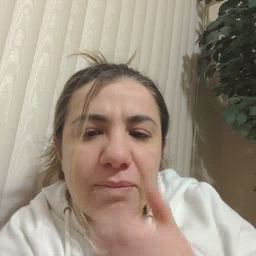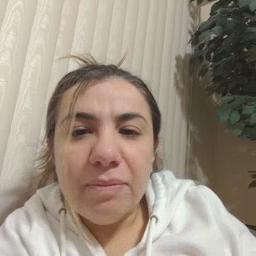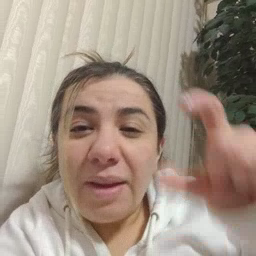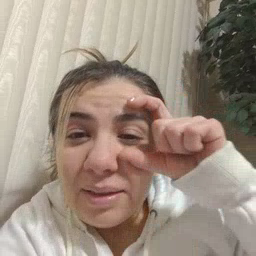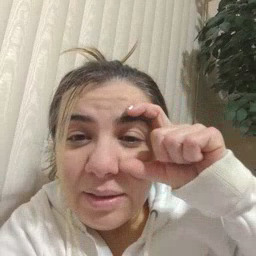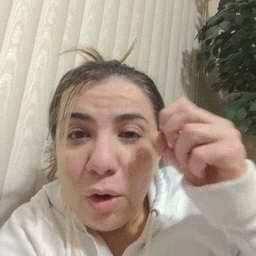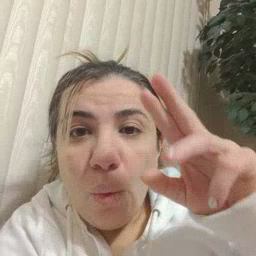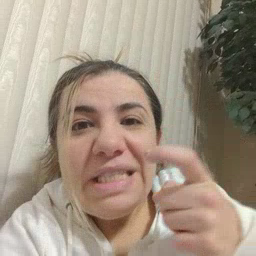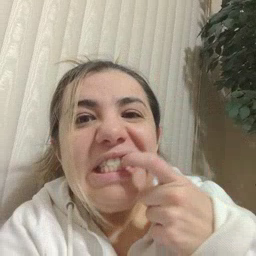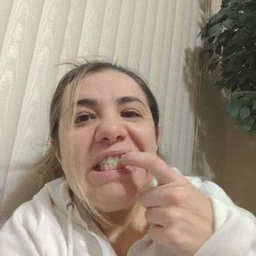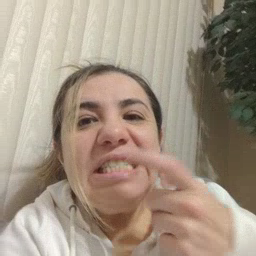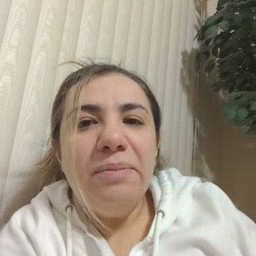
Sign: glasswindow